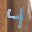
Label: 4